This plot shows a bearing's acceleration signal over time (raw waveform). What is the most likely bearing condition (normal, inner_race, outer_race, ball)?
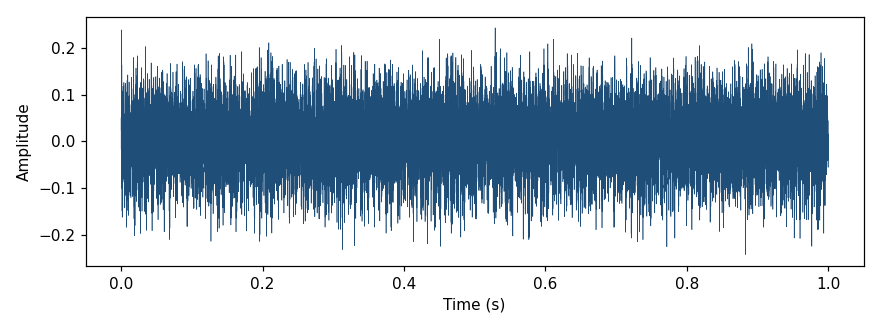
Answer: normal